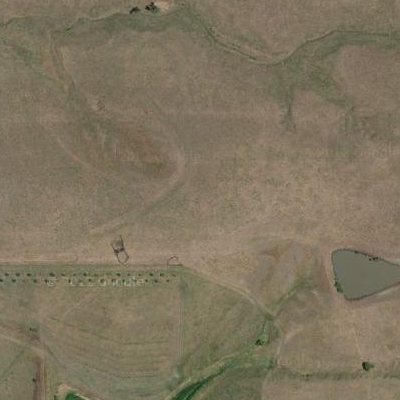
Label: aGrass